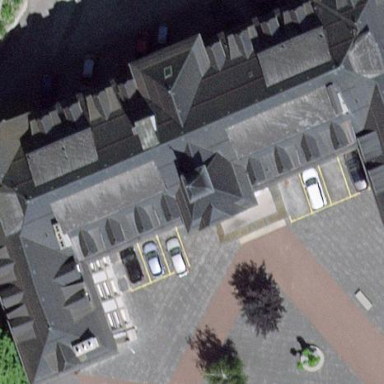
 oriented along its structure. The roof is grey in color and is made of tile material."